Question: My files are located under 'projectRoot/src/main/resources/levels/'

If I call 'Utils.getFileNamesInDirectory("src/main/resources/levels")', it works.
But when project is packaged, 'levels' directory is placed under 'root' of '.jar'.
How can I made this dynamic in static class? i.e 'src/main/resources/'
So that code will run within eclipse and as standalone jar.
Code to list files in directory ..
'''
public class Utils {
public static List<String> getFileNamesInDirectory(String directory){
List<String> results = new ArrayList<String>();
File[] files = new File(directory).listFiles(new FilenameFilter() {
public boolean accept(File dir, String filename) {
return filename.endsWith(".json");
}
});
for (File file : files) {
if (file.isFile()) {
results.add(file.getName());
}
}
Collections.sort(results);
return results;
}
}
'''
I've moved to using 'getResourceAsStream' (as 'getResource' was causing 'IllegalArgumentException: URI is not hierarchical') and I'm able to list files in a directory within 'Eclipse'.
'''
public static List<String> getFileNamesInDirectory(String directory){
List<String> results = new ArrayList<String>();
InputStream in = Utils.class.getResourceAsStream("/" + directory);
BufferedReader rdr = new BufferedReader(new InputStreamReader(in));
String line;
try {
while ((line = rdr.readLine()) != null) {
System.out.println("file: " + line);
results.add(new File(line).getName());
}
rdr.close();
} catch (IOException e1) {
e1.printStackTrace();
}
Collections.sort(results);
return results;
}
'''
But when I run it as standalone .jar I get the following error on this line: 'while ((line = rdr.readLine()) != null) {'
Why does it not work outside 'Eclipse'?
'''
Exception in thread "main" java.lang.NullPointerException
at java.io.FilterInputStream.read(FilterInputStream.java:133)
at sun.nio.cs.StreamDecoder.readBytes(StreamDecoder.java:322)
at sun.nio.cs.StreamDecoder.implRead(StreamDecoder.java:364)
at sun.nio.cs.StreamDecoder.read(StreamDecoder.java:210)
at java.io.InputStreamReader.read(InputStreamReader.java:205)
at java.io.BufferedReader.fill(BufferedReader.java:165)
at java.io.BufferedReader.readLine(BufferedReader.java:328)
at java.io.BufferedReader.readLine(BufferedReader.java:393)
at com.app.tools.Utils.getFileNamesInDirectory(Utils.java:31)
'''
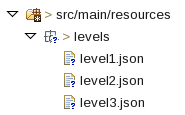
Answer: The reason your code works in Eclipse is that Eclipse launches the 'java' process from the project directory and we can assume the path provided in
'''
Utils.getFileNamesInDirectory("src/main/resources/levels")
'''
is relative to the current working directory (the project directory). Since the file system location '<project-directory>/src/main/resources/levels' exists, it can be found and returned to you.
'src/main/resources' is a Maven convention meant to hold resources that will eventually end up in the classpath when the project is compiled/built/deployed. To retrieve resources from the classpath you use 'Class#getResource(String)', 'ClassLoader#getResource(String)' and/or 'ClassLoader#getSystemResource(String)'.
Now, <URL>, you should not typically do this. If you need a resource, you know it by name and can therefore use one of the methods listed above to get it.